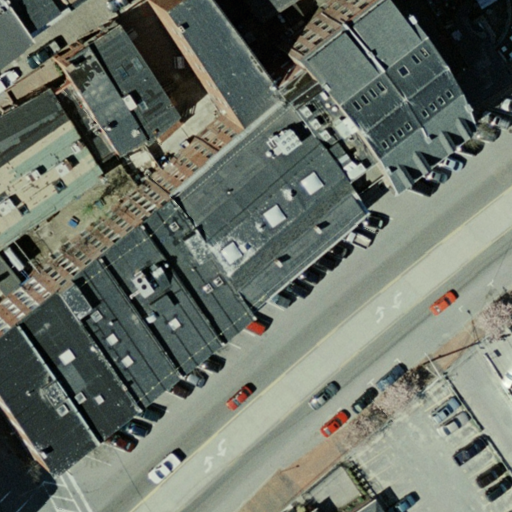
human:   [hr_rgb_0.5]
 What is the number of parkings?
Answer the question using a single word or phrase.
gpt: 2

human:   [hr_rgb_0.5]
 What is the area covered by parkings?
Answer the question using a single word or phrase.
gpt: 5746m2

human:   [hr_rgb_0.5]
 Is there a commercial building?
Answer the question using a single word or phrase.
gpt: no

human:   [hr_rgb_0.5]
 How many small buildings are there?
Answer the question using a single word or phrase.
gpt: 4

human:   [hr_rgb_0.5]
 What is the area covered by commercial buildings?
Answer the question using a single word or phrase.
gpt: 0m2

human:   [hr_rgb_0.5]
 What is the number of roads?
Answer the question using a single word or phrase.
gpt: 4

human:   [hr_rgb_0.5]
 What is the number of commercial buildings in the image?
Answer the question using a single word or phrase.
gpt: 0

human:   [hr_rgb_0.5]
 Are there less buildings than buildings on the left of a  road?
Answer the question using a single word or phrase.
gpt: no

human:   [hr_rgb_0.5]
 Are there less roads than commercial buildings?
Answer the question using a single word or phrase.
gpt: no

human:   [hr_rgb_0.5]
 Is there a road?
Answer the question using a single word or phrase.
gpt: yes

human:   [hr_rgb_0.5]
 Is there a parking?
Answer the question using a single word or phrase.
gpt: yes

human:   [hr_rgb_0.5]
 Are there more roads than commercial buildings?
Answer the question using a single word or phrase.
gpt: yes

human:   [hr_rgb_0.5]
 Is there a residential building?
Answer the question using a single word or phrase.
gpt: yes

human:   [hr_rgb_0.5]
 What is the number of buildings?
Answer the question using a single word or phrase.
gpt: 19

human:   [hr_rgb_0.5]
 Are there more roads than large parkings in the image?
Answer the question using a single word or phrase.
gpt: yes

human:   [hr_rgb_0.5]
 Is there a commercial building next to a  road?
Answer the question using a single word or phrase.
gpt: no

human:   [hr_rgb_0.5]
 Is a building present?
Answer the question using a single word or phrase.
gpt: yes

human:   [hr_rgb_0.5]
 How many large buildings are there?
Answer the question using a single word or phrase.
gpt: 1

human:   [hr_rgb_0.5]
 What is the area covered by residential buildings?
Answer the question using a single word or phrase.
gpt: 4826m2

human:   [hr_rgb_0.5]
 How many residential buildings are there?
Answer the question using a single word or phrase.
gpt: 19

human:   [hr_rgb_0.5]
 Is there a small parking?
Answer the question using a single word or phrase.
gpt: no

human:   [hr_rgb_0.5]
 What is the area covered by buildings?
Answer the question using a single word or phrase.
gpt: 4826m2

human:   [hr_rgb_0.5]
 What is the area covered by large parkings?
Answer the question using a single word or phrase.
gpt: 5746m2

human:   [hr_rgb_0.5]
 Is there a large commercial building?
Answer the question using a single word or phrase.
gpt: no

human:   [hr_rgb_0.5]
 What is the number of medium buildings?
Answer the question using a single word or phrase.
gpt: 14

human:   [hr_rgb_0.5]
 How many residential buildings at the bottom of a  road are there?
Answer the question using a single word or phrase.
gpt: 12

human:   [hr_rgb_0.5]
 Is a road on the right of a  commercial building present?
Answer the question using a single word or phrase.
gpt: no

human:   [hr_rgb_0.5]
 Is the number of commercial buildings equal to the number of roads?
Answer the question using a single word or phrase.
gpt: no

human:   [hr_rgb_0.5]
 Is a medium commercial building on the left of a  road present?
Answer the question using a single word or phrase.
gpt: no

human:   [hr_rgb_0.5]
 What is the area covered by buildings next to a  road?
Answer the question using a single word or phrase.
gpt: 4826m2

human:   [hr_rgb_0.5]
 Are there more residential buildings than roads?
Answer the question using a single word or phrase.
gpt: yes

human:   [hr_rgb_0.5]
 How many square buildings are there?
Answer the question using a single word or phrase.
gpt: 0

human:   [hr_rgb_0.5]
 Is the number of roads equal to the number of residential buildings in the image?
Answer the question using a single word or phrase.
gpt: no

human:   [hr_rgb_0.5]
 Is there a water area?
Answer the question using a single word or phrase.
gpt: no

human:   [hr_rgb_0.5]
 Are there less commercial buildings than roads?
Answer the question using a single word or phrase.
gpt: yes

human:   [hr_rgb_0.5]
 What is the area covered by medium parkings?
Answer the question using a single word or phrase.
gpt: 0m2

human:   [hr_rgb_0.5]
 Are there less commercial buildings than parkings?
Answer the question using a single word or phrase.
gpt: yes

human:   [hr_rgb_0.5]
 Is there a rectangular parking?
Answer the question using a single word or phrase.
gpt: no

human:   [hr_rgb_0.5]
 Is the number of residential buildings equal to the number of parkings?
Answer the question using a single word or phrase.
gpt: no

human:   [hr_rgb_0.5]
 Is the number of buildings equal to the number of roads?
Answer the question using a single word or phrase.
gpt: no

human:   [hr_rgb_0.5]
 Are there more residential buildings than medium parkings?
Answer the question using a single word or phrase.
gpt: yes

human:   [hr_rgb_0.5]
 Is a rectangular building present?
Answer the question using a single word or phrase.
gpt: yes

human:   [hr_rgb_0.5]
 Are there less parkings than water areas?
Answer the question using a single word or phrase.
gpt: no

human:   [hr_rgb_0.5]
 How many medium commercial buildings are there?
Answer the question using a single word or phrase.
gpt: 0

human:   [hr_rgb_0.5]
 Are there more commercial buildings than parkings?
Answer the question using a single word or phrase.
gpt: no

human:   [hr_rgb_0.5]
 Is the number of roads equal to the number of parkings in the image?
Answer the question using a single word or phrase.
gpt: no

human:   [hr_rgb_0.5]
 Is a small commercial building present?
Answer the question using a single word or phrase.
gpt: no

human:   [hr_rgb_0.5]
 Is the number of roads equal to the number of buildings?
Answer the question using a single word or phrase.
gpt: no

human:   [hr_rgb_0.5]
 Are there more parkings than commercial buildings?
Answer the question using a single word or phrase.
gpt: yes

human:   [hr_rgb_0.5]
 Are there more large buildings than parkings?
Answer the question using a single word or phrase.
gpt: no

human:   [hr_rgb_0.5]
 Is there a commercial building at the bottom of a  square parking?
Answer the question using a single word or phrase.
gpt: no

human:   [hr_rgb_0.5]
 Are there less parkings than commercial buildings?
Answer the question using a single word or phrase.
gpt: no

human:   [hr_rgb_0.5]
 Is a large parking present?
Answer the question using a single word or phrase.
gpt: yes

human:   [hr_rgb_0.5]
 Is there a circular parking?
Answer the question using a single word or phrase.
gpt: no

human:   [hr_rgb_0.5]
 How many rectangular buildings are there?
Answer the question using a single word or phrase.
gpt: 18

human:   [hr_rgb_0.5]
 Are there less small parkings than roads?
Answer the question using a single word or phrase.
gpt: yes

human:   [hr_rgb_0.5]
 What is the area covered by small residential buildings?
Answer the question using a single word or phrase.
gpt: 217m2

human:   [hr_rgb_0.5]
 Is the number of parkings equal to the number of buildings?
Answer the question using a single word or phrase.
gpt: no

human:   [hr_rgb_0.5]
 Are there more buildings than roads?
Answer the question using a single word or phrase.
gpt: yes

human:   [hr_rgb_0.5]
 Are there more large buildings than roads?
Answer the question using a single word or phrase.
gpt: no

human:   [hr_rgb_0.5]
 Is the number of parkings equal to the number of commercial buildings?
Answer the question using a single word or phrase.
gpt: no

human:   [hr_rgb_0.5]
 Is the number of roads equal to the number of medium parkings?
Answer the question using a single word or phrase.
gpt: no

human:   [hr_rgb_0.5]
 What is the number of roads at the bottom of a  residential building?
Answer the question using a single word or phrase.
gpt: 4

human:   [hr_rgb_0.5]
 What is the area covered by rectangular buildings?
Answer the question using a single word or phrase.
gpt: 4383m2